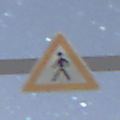
Verkehrszeichen: FussgaengerRechts
Umgebung: Outdoor, Nature
Tageszeit: Night
Wetter: Clear
Licht: Natural
Jahreszeit: NotSpecified
Kontrast: HighContrast